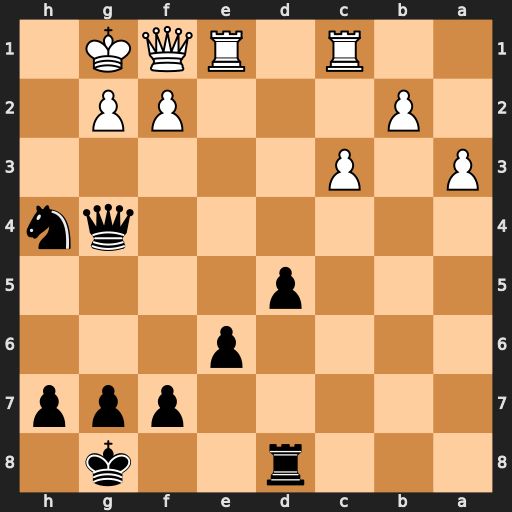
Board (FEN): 3r2k1/5ppp/4p3/3p4/6qn/P1P5/1P3PP1/2R1RQK1
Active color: b
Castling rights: -
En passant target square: -
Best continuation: Nf3+ Kh1 Qh4#